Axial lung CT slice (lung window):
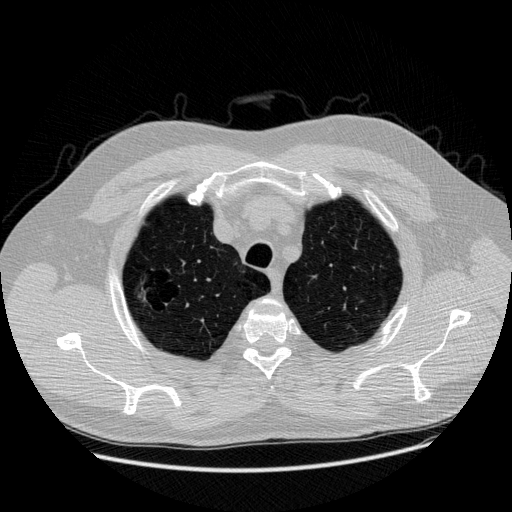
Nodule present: yes
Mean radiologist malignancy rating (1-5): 3